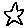
Label: star